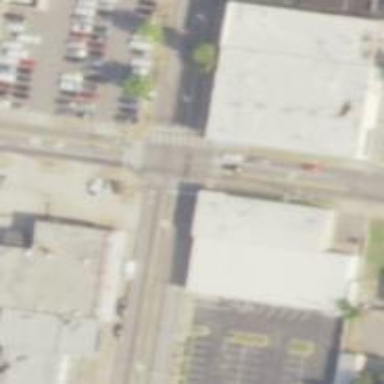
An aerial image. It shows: Marked crossing with zebra markings on the road.